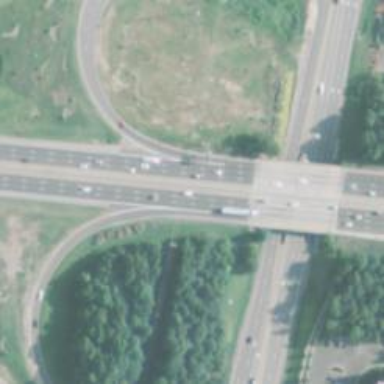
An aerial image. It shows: Motorway junction.